Question: I'm trying to use Javascript to group an array by one of it's attributes.
Essentially I have a list of e-mail templates, and I'm trying to group them by the category that they are in so that I can make a collapsible accordion with it later.
I think I might have the syntax of underscore JS wrong, or I'm addressing my array incorrectly. Currently I am calling groupby using the following command:
'''
console.log(_.groupBy(result, 'im_category'));
'''
but my array looks like the 'im_category' property is hidden under the attributes function. I'm not sure how to get there.
I've attached my console.log of what the array looks like and what happens when I run that command. (I get three different objects when I should get 2 if it's working correctly. )

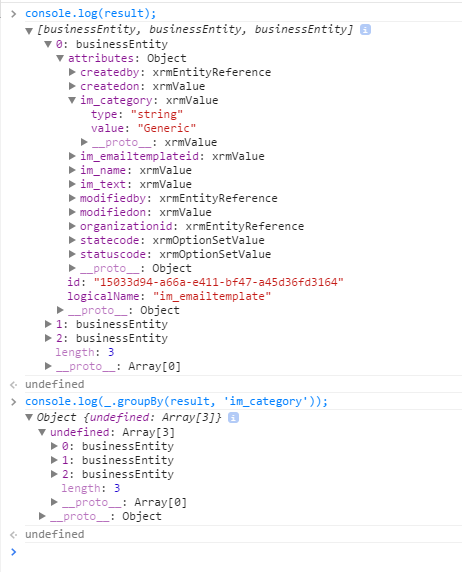
Answer: Your 'im_category' is a property of the 'attributes' object in your 'businessEntity' - '_.groupBy' is looking for properties of 'businessEntity'. You need to create a function as 'iteratee':
'''
var grouped = _.groupBy(result, function (item) {
return item.attributes.im_category;
});
'''
<URL>